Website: lowes
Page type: customer-info-address
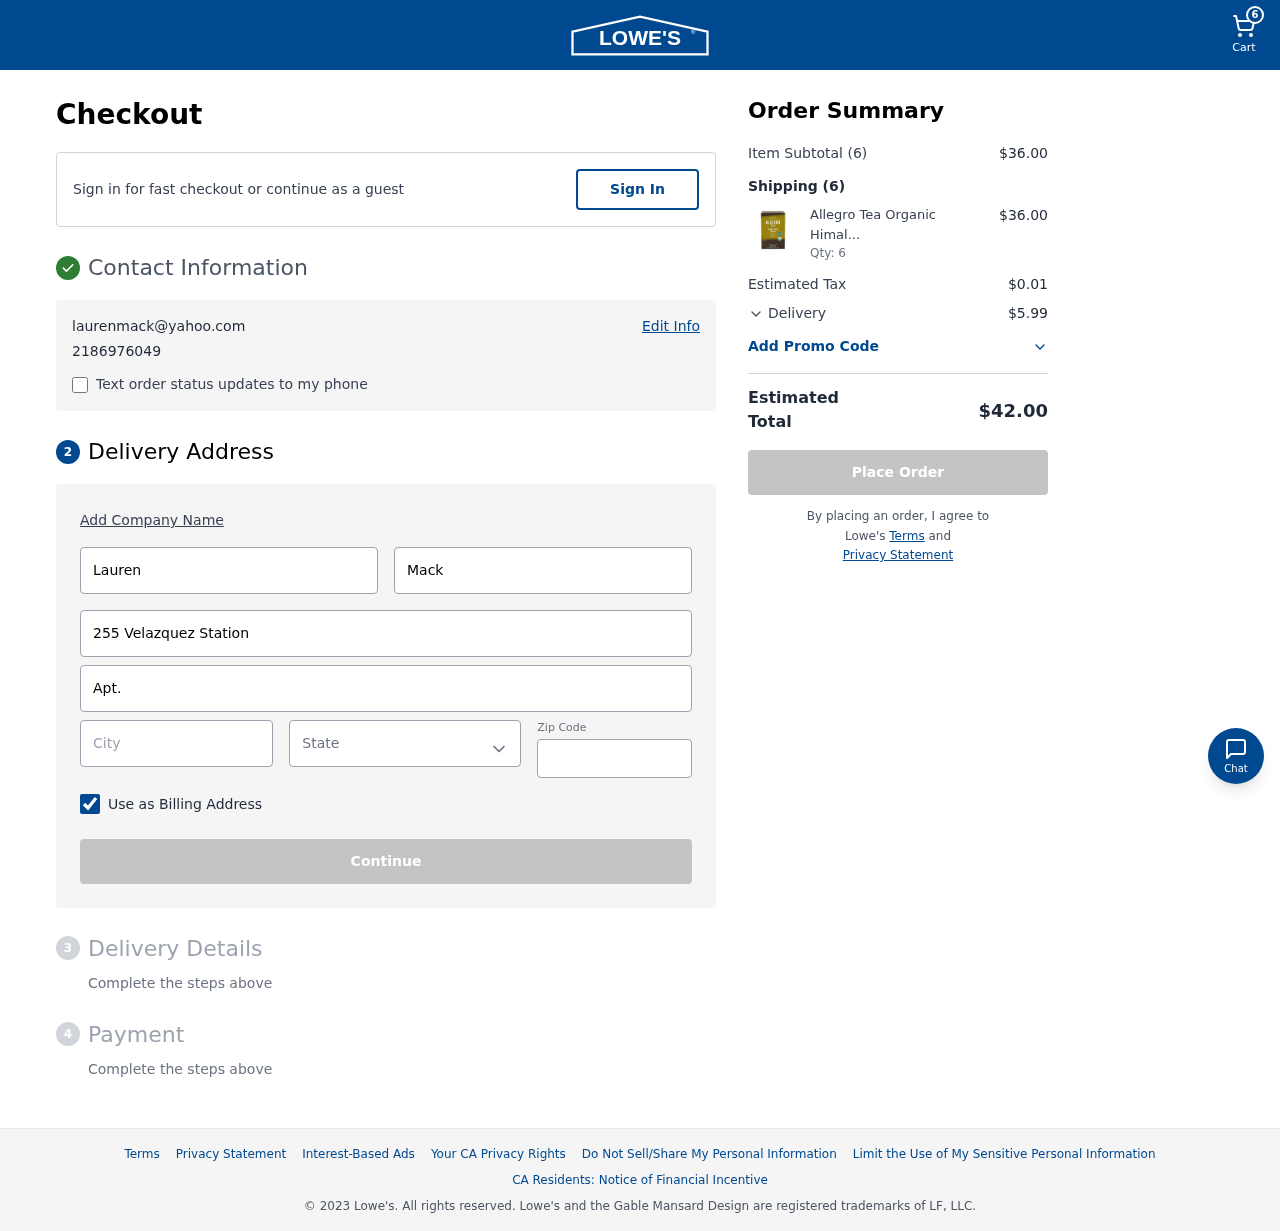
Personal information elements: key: PII_CITY
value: Port Laura
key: PII_EMAIL
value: laurenmack@yahoo.com
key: PII_FIRSTNAME
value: Lauren
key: PII_LASTNAME
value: Mack
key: PII_PHONE
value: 2186976049
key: PII_POSTCODE
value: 29075
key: PII_STATE
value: New Mexico
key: PII_STREET
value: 255 Velazquez Station
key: PII_STREET2
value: Apt. 391
Product elements: key: PRODUCT1_NAME
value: Allegro Tea Organic Himalayan Green Tea Bags, 20 Count
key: PRODUCT1_QUANTITY
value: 6
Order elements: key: ORDER_NUM_ITEMS
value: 6
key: ORDER_SUBTOTAL
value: $36.00
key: ORDER_NUM_ITEMS2
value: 6
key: ORDER_SUBTOTAL2
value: $36.00
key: ORDER_TAX
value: $0.01
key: ORDER_SHIPPING_COST
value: $5.99
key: ORDER_TOTAL
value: $42.00